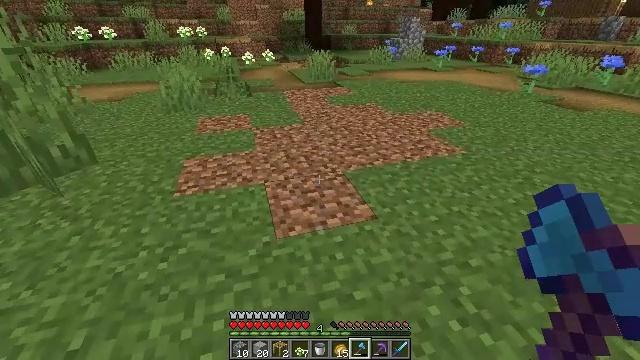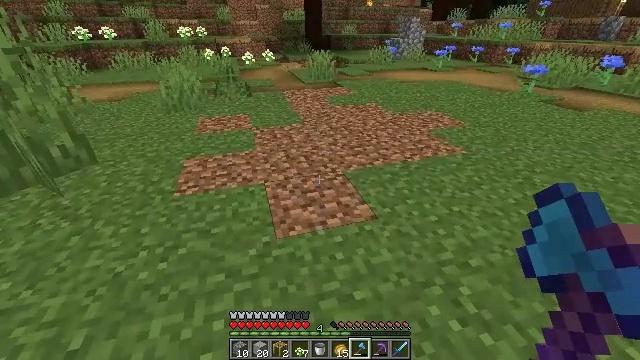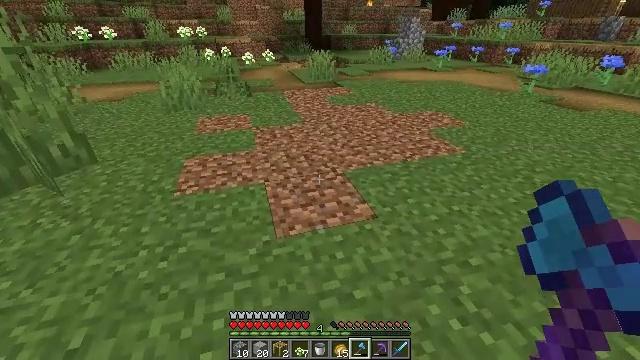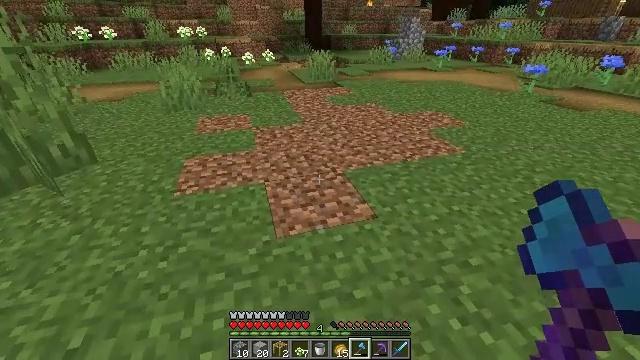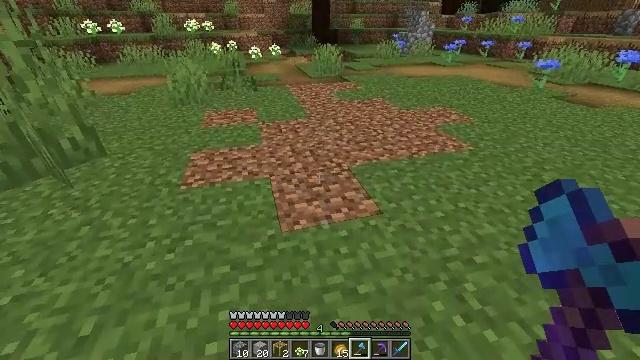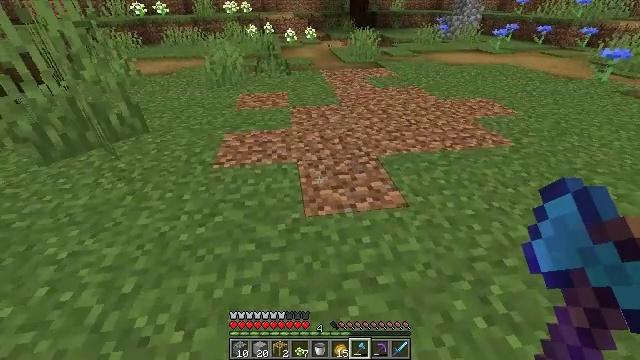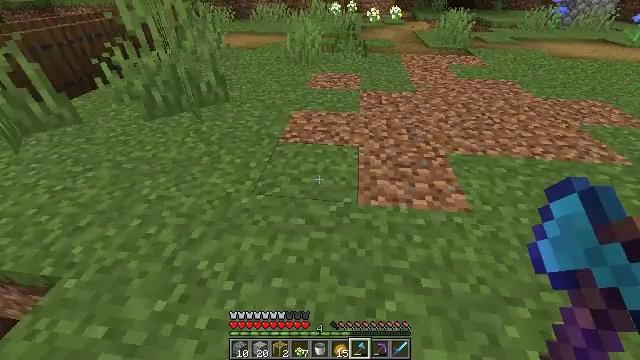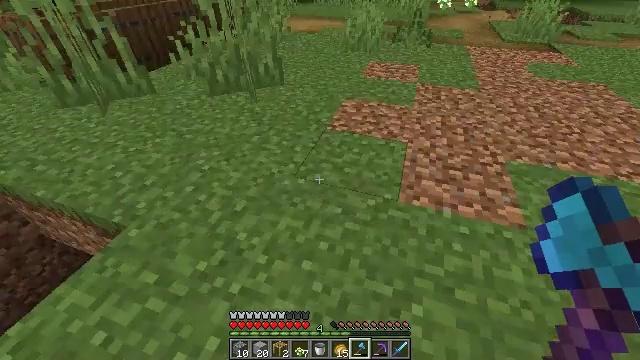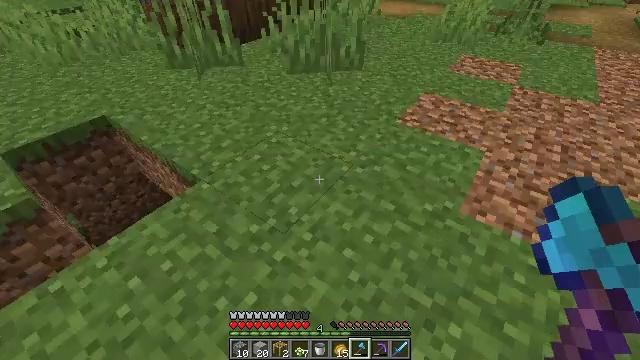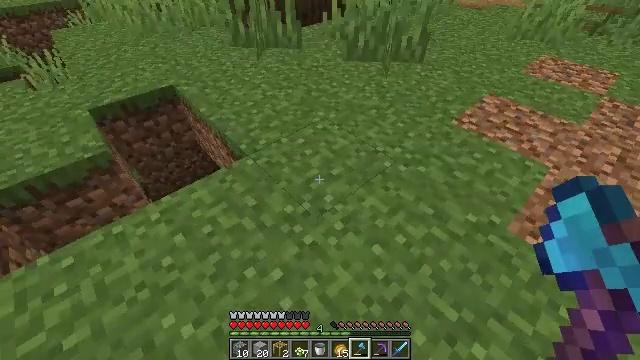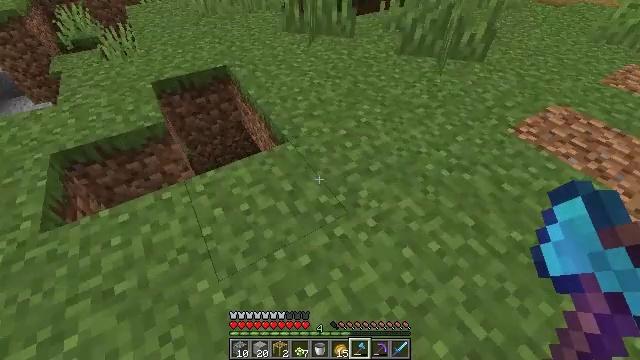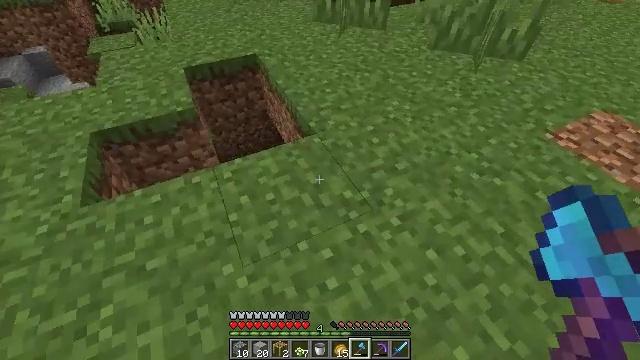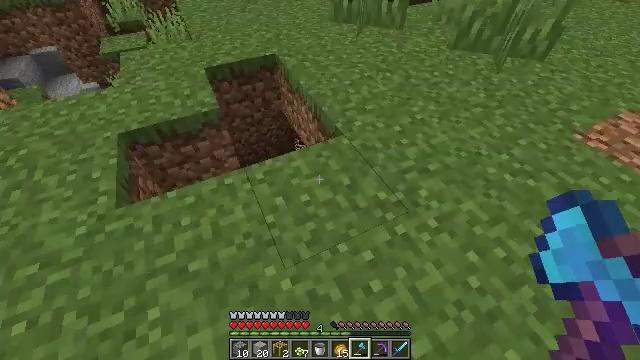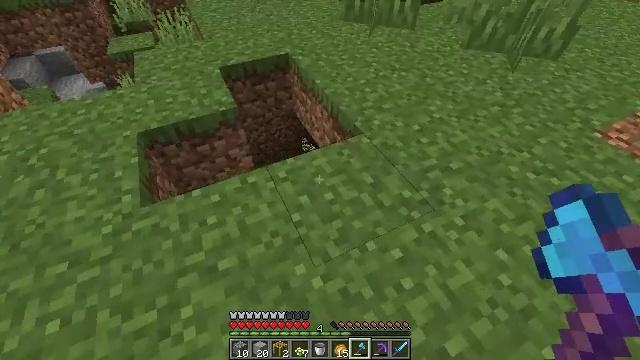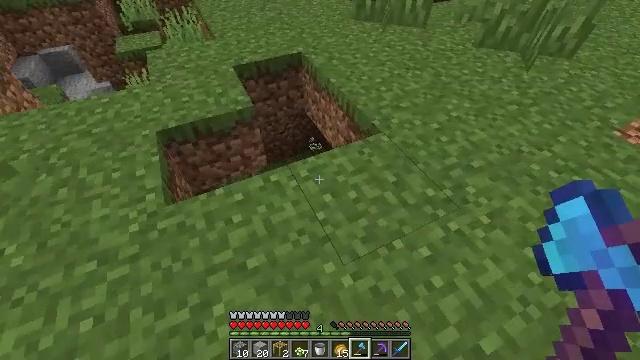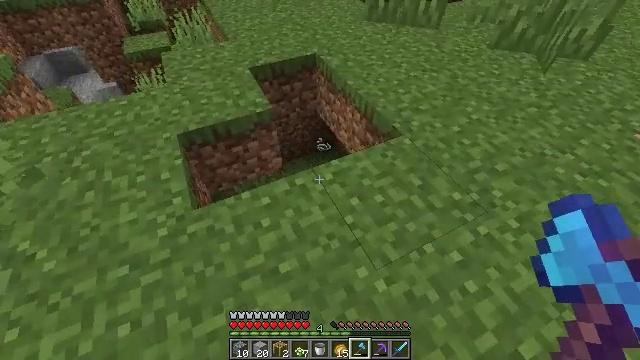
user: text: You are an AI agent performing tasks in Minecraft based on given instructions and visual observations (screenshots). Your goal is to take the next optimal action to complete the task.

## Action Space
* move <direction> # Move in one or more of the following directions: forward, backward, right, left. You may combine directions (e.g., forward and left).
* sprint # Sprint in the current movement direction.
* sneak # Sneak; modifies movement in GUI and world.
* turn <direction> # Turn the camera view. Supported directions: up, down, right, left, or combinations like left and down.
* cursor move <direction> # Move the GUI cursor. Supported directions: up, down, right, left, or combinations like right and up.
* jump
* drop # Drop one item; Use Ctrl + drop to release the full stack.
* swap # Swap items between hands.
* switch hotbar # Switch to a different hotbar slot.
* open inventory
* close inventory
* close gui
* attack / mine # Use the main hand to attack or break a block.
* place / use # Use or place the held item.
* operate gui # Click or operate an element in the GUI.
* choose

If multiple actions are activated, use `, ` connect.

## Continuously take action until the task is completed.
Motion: motion action
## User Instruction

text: Collect tall grass by breaking it.
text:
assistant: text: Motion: no_op
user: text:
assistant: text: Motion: no_op
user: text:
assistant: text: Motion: no_op
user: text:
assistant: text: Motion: turn left and down
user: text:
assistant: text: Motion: turn left and down
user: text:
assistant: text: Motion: turn left and down
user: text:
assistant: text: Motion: turn left and down
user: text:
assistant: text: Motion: turn left and down
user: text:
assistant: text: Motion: turn left and down
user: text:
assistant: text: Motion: move left, turn left and down
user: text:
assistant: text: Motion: move left, turn left and down
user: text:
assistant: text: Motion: move left
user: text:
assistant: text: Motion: move left
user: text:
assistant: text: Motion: move left
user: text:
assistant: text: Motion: move left
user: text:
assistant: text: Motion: move left, turn right
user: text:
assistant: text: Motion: turn right and up
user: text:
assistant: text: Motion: turn right and up
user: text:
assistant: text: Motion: turn right
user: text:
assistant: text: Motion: open inventory
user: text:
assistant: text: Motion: open inventory
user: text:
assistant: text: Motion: open inventory
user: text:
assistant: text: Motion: open inventory
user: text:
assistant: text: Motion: open inventory
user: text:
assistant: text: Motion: no_op
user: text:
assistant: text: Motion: turn right
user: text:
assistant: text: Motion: turn right
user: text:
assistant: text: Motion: no_op
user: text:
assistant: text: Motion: no_op
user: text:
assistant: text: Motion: no_op